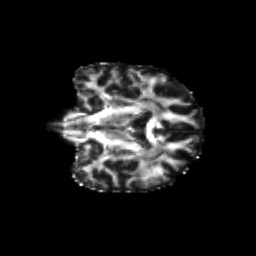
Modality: FA
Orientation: coronal
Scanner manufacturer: siemens
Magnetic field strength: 3 T
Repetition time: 9.2 s
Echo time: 0.084 s